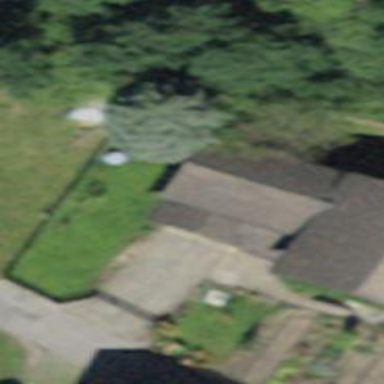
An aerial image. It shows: Group of garages.